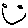
Label: smiley face